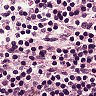
Metastatic tissue present: no